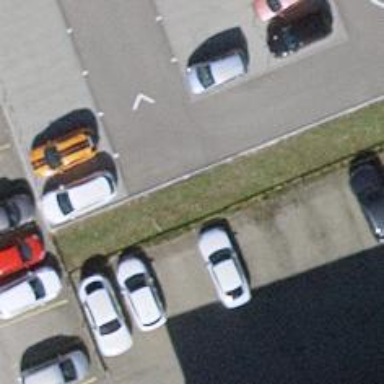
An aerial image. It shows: Parking aisle designated as service road.